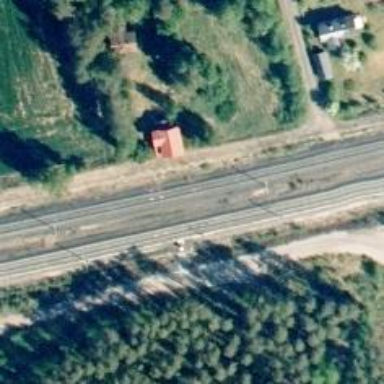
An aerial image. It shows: Railway track with continuous electrified contact line.